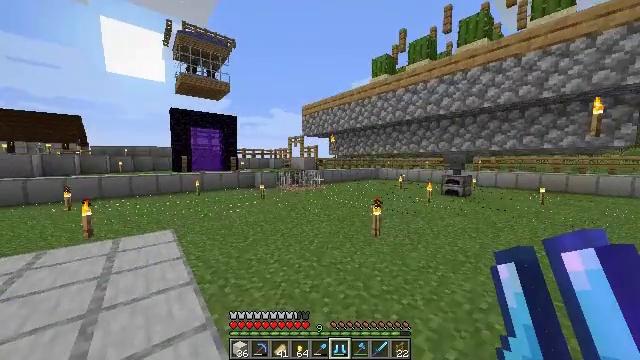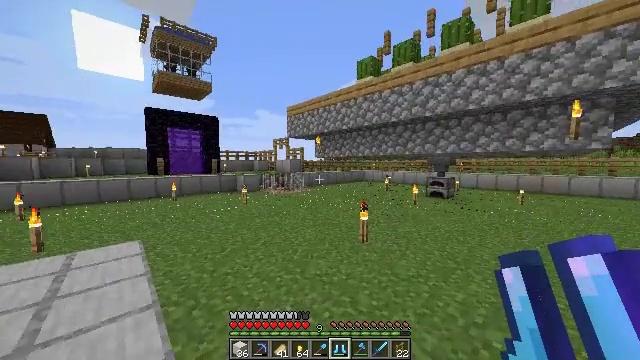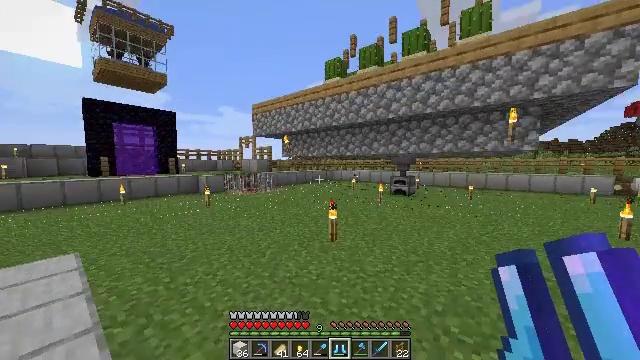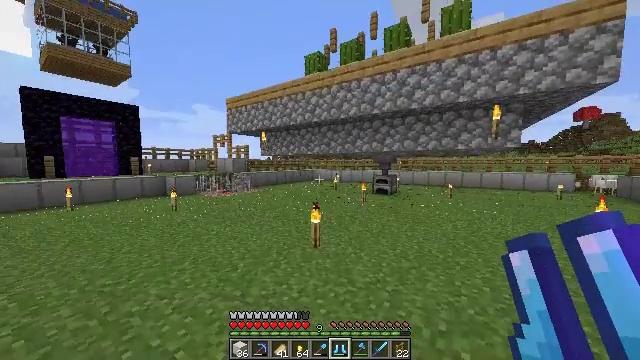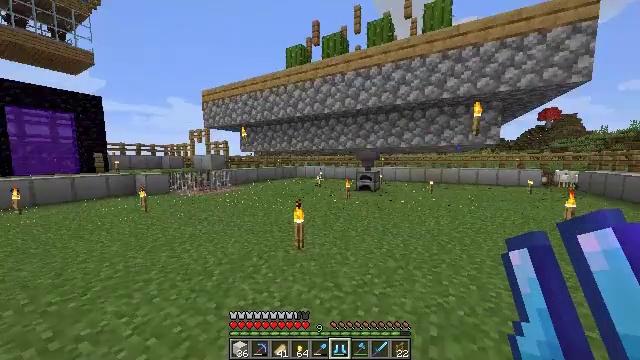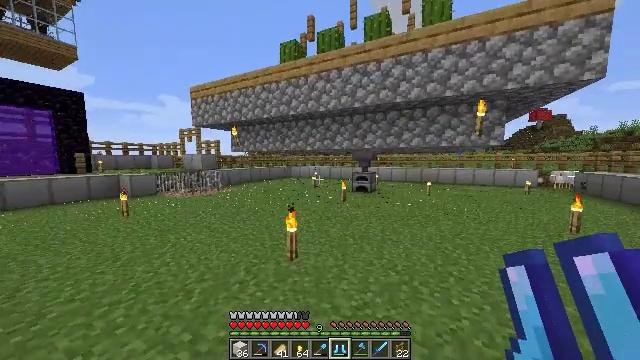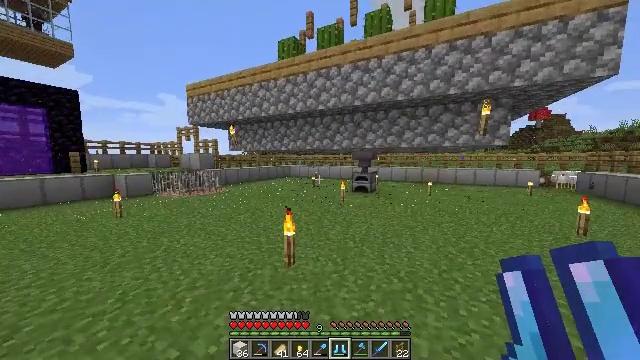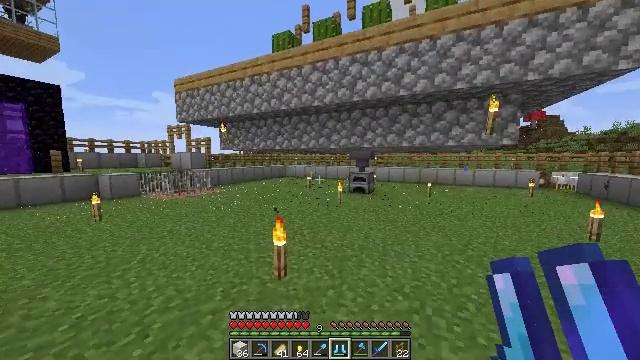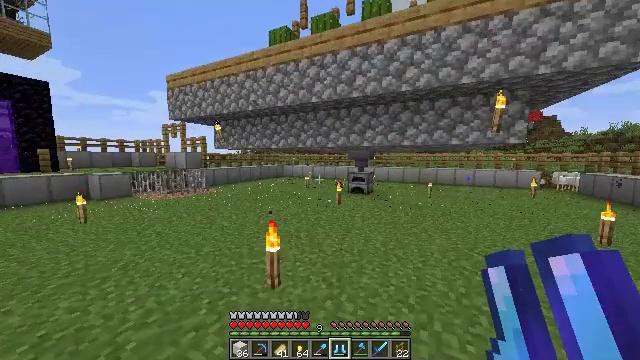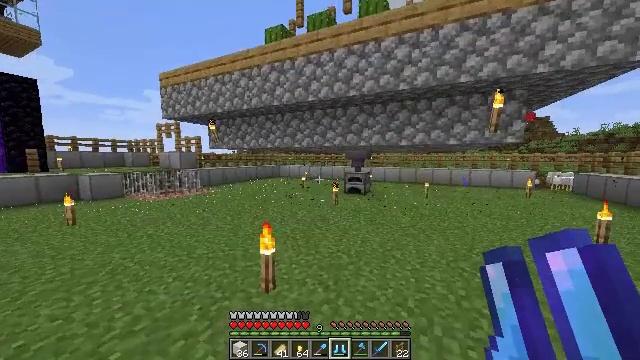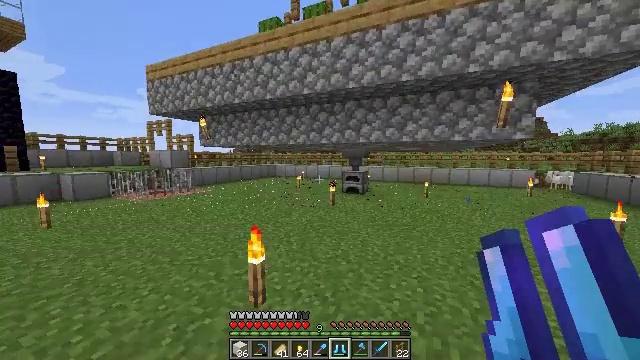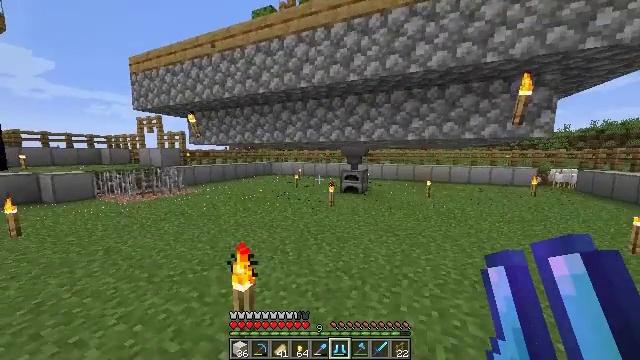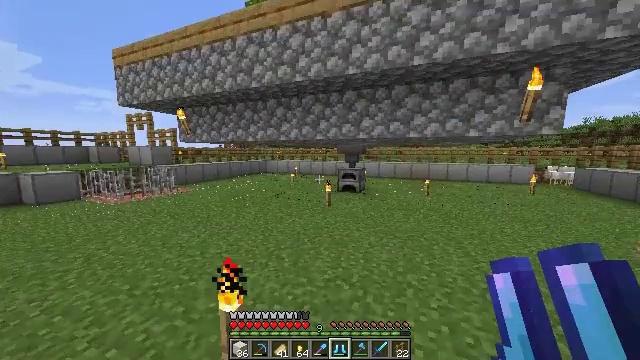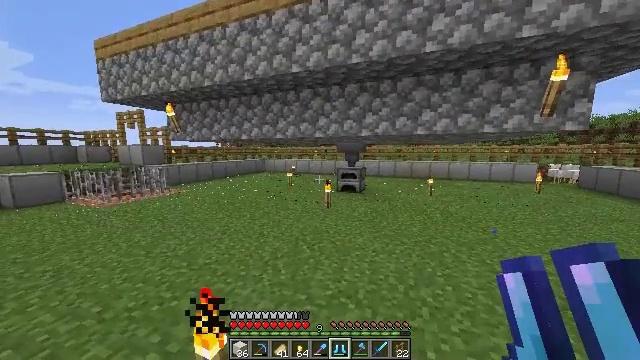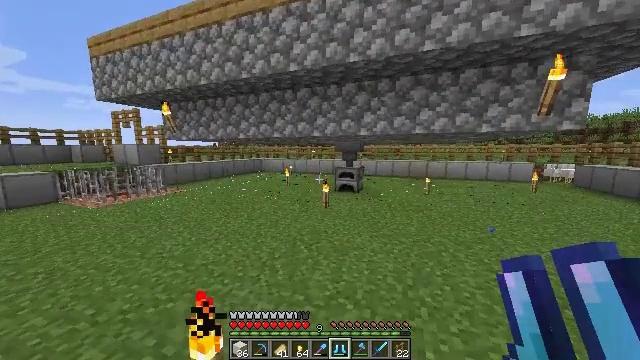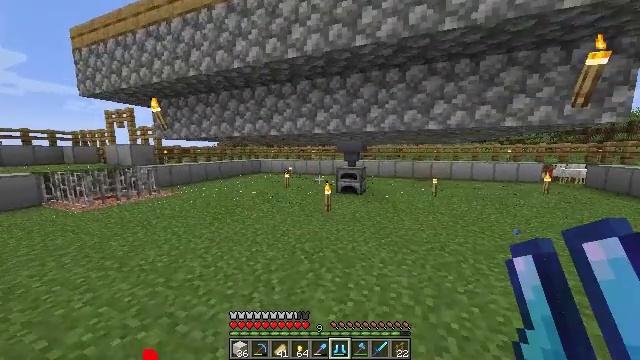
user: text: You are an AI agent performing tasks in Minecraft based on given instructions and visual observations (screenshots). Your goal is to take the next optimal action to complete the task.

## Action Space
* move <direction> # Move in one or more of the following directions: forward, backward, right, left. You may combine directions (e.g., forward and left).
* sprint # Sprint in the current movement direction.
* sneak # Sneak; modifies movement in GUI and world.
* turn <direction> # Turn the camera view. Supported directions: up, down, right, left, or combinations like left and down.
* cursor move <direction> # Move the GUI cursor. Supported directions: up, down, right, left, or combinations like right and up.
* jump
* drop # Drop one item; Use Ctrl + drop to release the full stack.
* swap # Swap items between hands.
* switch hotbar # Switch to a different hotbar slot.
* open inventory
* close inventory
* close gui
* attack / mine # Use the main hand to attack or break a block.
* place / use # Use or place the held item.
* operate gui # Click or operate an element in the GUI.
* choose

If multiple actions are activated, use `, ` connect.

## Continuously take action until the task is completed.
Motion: motion action
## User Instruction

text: Cook cactus in the furnace to make green dye.
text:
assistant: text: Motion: move forward, sprint, turn right
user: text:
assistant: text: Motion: move forward, sprint, turn right
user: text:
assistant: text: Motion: move forward, sprint, turn right
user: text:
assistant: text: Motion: move forward, sprint, turn right
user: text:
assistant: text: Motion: move forward, sprint, turn right
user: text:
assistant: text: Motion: move forward
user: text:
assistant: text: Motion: move forward, sprint
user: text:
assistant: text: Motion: move forward, sprint
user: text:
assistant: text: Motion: move forward, sprint
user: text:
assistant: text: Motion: move forward, sprint
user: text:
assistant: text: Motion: move forward
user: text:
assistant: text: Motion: move forward, turn right
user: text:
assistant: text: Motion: move forward, sprint
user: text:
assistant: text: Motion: move forward, sprint
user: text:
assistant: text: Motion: move forward, sprint
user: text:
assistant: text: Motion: move forward, sprint
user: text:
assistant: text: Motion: move forward, sprint
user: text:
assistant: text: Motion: move forward
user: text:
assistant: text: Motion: move forward
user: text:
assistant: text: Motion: move forward, sprint
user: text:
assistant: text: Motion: move forward, sprint
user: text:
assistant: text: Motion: move forward, sprint
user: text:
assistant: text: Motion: move forward, sprint
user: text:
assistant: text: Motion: move forward
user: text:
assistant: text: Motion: move forward, turn right and down
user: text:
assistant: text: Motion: move forward, turn right and down
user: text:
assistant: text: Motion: move forward, turn right and down
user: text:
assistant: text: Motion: move forward, turn right
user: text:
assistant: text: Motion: move forward, turn right and down
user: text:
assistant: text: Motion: move forward, turn right